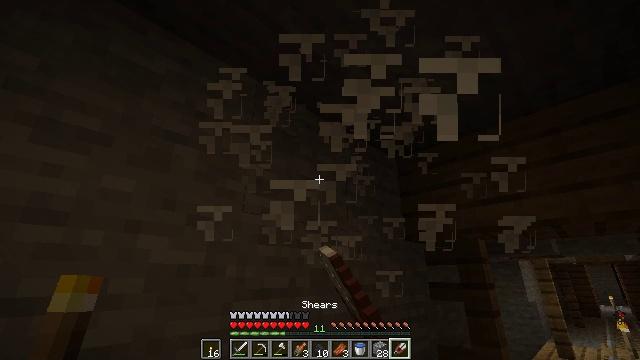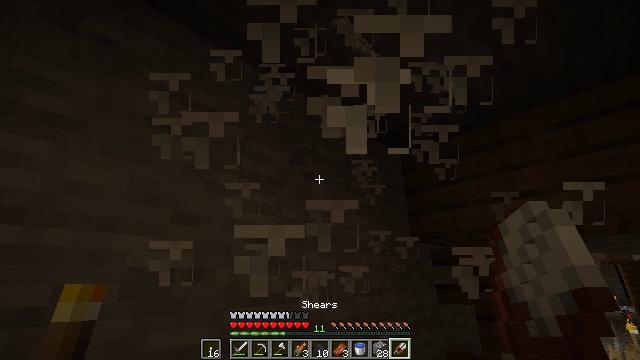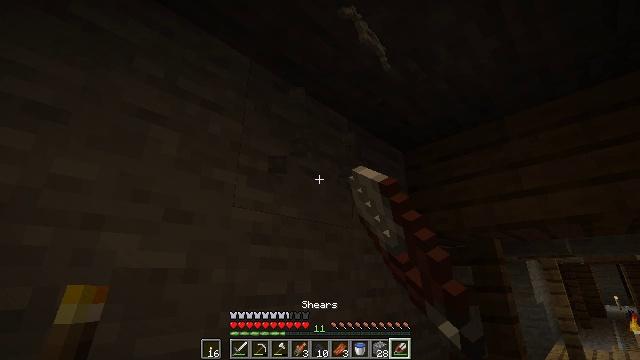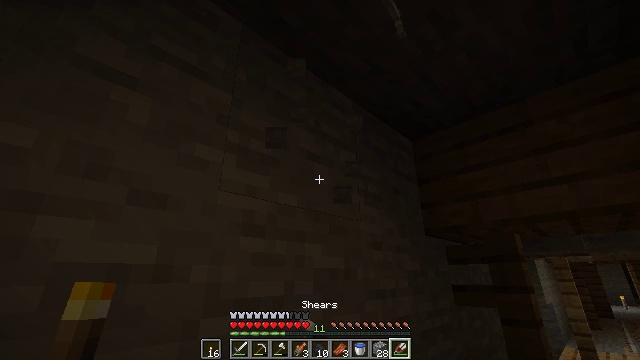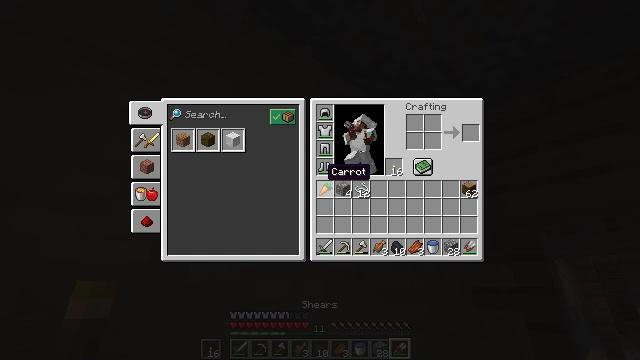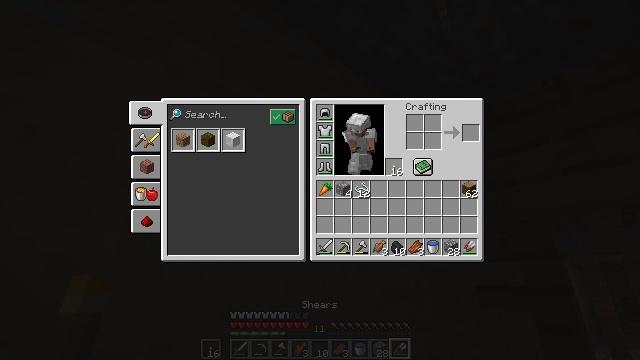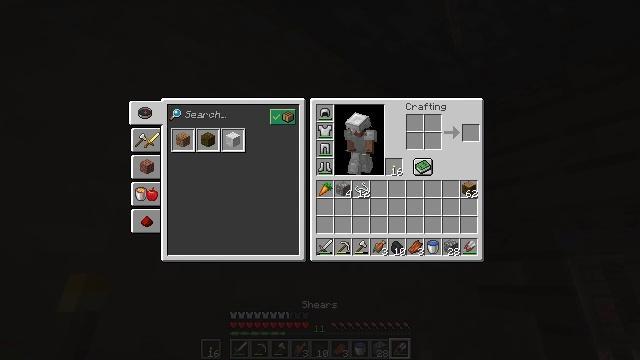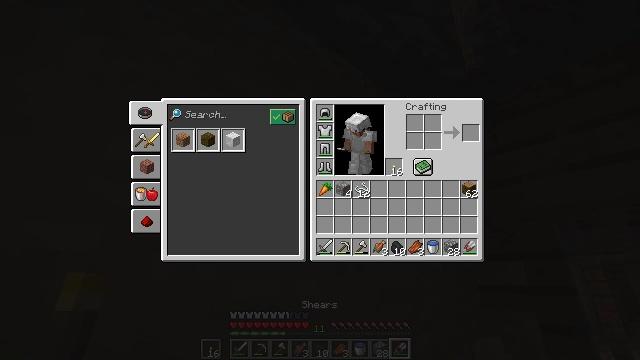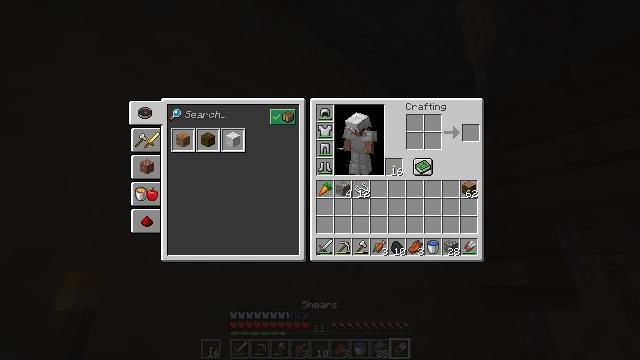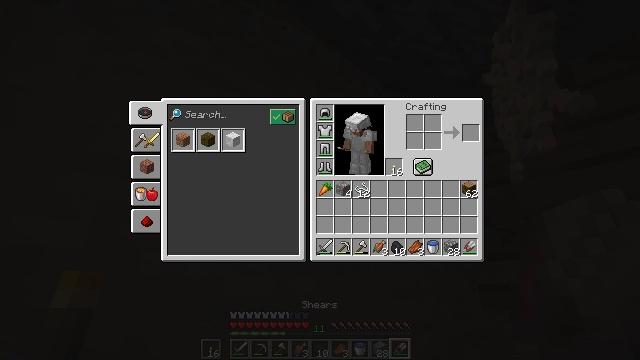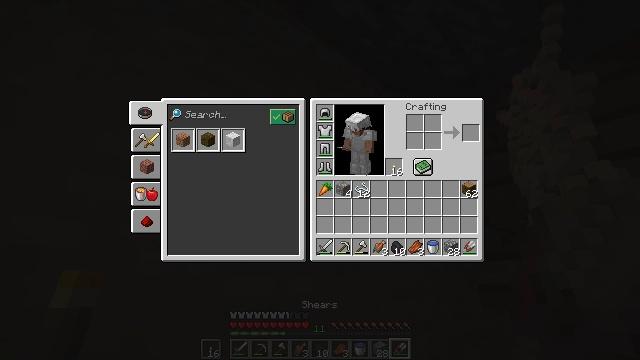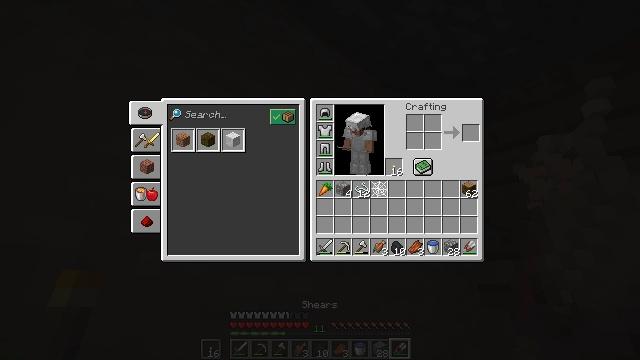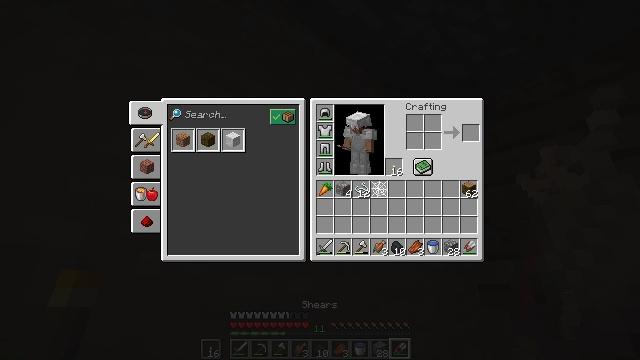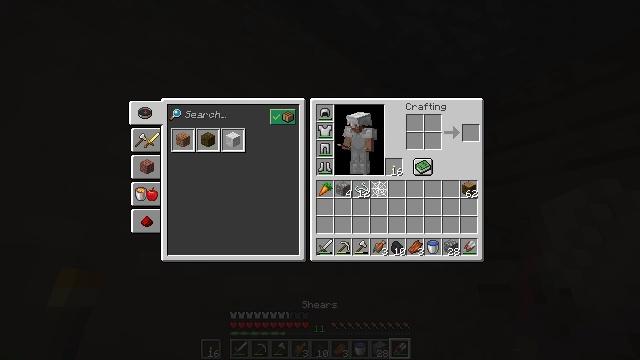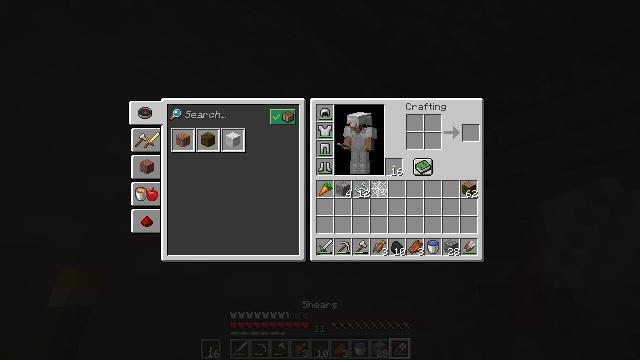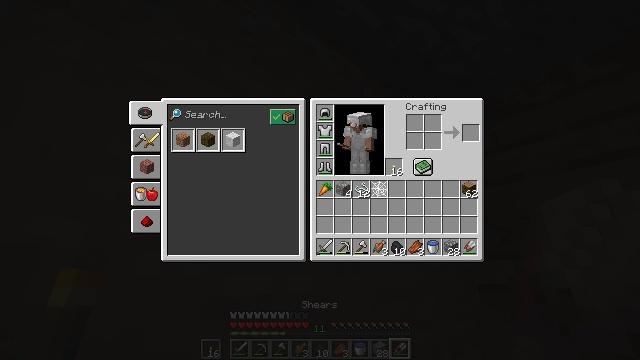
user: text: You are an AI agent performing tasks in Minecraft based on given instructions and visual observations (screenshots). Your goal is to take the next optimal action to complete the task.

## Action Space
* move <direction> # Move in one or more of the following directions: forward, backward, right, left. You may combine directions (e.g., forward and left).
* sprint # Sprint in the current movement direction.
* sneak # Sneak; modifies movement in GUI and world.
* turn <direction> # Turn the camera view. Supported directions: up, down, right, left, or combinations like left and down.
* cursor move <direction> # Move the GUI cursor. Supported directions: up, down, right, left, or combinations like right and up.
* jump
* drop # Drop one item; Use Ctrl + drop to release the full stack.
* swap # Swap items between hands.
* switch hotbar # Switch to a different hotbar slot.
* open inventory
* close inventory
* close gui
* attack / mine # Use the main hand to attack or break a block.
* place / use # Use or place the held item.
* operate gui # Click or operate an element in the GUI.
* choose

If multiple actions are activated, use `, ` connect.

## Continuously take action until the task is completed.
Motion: motion action
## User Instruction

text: Combine string in the crafting table to get white wool.
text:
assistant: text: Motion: move forward, attack / mine
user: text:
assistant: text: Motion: move forward, attack / mine
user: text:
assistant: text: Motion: move forward, attack / mine
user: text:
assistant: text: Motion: move forward, turn left, open inventory
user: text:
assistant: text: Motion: cursor move left, open inventory
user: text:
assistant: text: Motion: cursor move left
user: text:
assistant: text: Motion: no_op
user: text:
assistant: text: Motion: no_op
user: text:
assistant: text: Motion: no_op
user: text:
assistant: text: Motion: no_op
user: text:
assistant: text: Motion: sneak, cursor move left and up
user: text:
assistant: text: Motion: sneak, cursor move left and up
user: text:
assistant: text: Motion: sneak
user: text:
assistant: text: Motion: sneak, operate gui
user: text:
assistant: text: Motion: sneak, operate gui
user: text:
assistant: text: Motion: sneak
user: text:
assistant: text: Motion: sneak
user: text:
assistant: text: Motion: sneak, operate gui
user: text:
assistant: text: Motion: sneak, operate gui
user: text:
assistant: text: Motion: sneak
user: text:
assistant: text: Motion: sneak
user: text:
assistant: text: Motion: sneak, operate gui
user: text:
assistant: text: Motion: sneak, operate gui
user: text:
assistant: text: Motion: sneak, operate gui
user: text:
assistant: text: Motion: sneak
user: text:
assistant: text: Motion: sneak, cursor move right
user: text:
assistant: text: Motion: sneak, cursor move right
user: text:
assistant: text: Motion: sneak, cursor move right
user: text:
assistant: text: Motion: sneak, cursor move right
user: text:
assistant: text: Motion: sneak, cursor move right